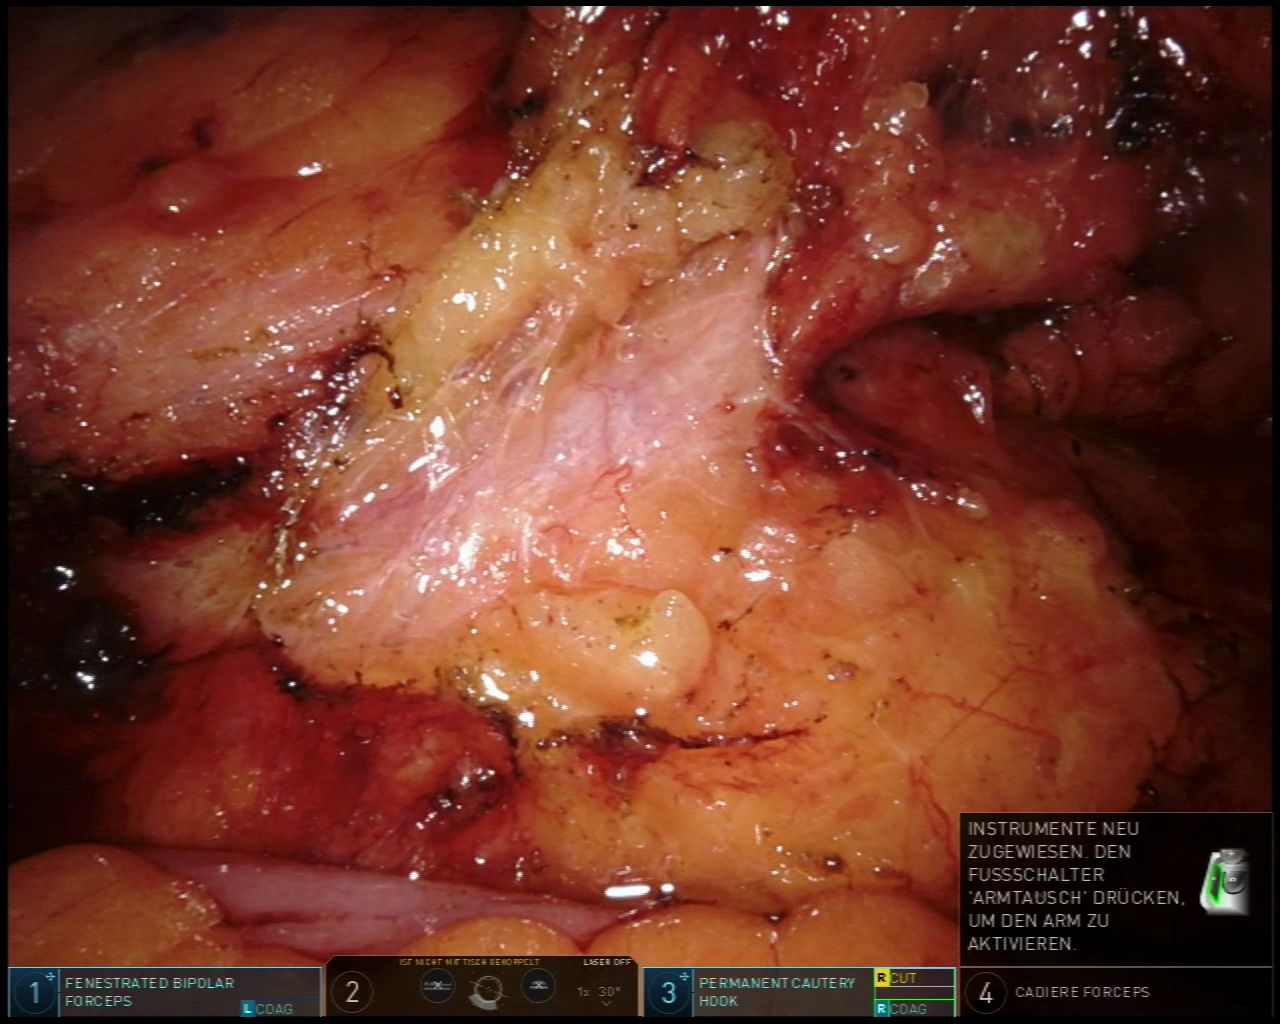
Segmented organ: inferior_mesenteric_artery
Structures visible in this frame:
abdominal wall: no
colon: yes
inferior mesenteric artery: yes
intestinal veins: no
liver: no
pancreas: no
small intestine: no
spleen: no
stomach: no
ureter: no
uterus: no
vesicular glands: no